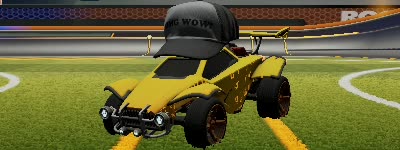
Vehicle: octane